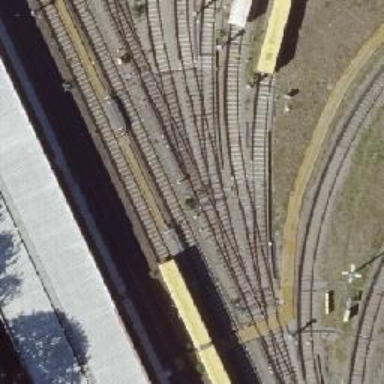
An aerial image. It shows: Railway switch with turnout to the right.